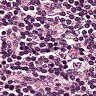
Metastatic tissue present: no